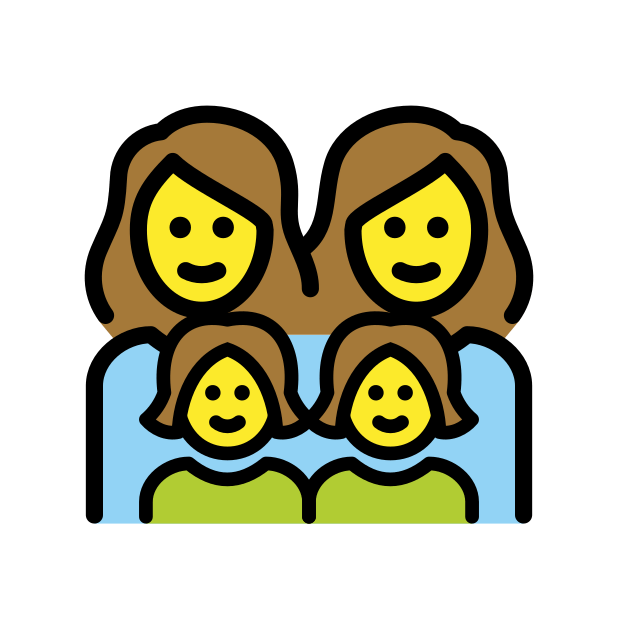
family: woman, woman, girl, girl